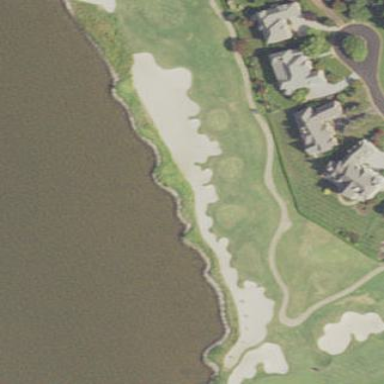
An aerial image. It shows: Area with grass used as rough in golf course.